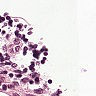
Metastatic tissue present: no